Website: bh-photo
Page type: payment
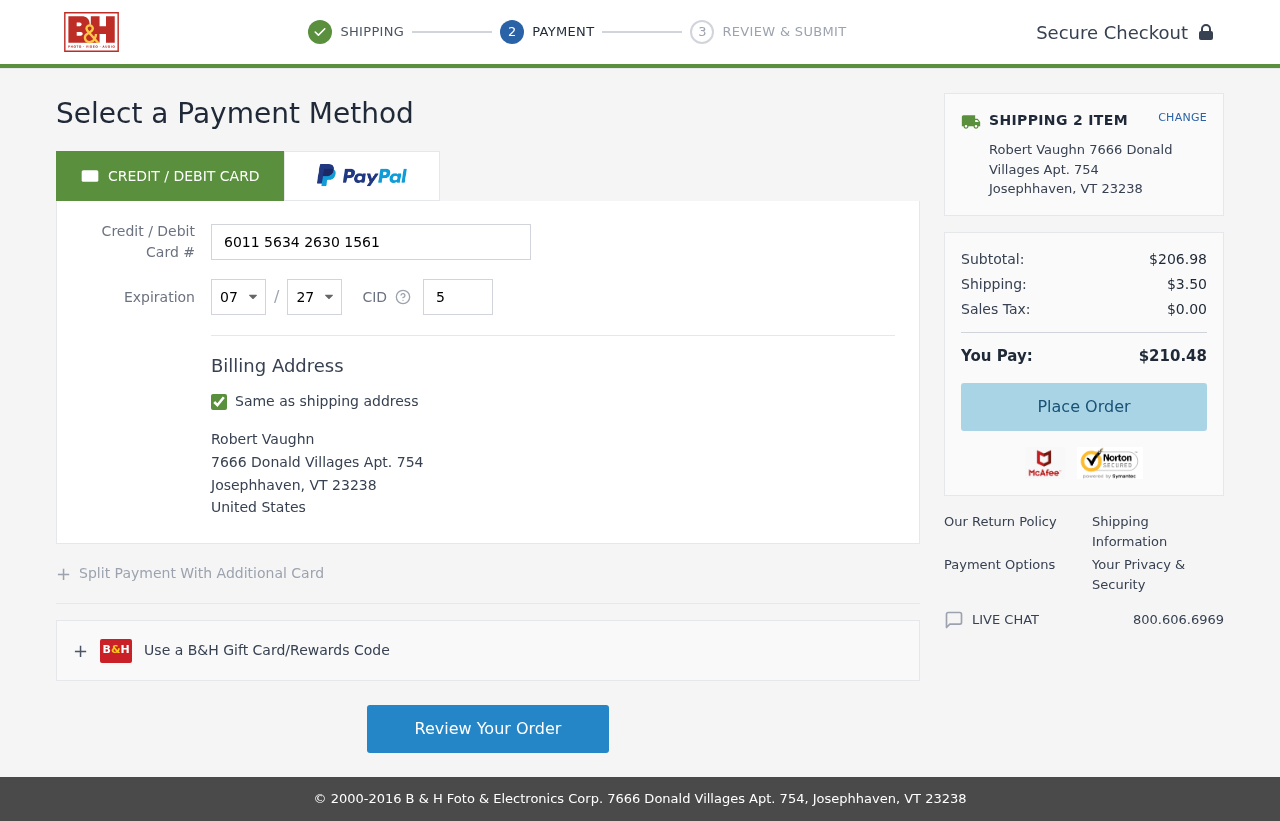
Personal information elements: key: PII_CARD_CVV
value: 512
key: PII_CARD_EXPIRY_MONTH
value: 07
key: PII_CARD_EXPIRY_YEAR
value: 27
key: PII_CARD_NUMBER
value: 6011 5634 2630 1561
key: PII_CITY
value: Josephhaven
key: PII_COUNTRY
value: United States
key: PII_FULLNAME
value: Robert Vaughn
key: PII_POSTCODE
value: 23238
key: PII_STATE_ABBR
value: VT
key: PII_STREET
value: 7666 Donald Villages Apt. 754
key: PII_FULLNAME2
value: Robert Vaughn
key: PII_CITY2
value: Josephhaven
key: PII_STATE_ABBR2
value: VT
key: PII_POSTCODE_FULL
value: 23238
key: PII_POSTCODE_NUMERIC
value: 23238
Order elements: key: ORDER_NUM_ITEMS
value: SHIPPING 2 ITEM
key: ORDER_SUBTOTAL
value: $206.98
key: ORDER_SHIPPING_COST
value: $3.50
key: ORDER_TAX
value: $0.00
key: ORDER_TOTAL
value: $210.48